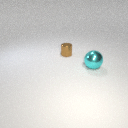
large cyan metal sphere in front of small brown metal cylinder